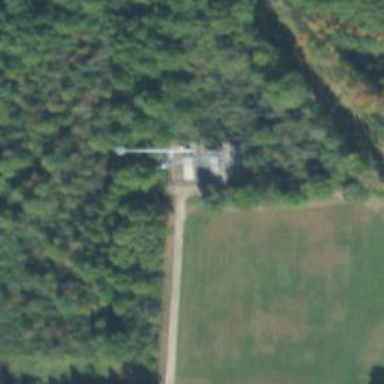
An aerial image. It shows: Mast structure.